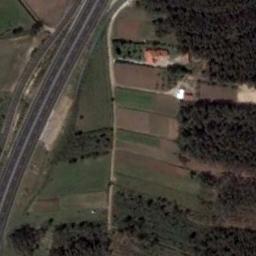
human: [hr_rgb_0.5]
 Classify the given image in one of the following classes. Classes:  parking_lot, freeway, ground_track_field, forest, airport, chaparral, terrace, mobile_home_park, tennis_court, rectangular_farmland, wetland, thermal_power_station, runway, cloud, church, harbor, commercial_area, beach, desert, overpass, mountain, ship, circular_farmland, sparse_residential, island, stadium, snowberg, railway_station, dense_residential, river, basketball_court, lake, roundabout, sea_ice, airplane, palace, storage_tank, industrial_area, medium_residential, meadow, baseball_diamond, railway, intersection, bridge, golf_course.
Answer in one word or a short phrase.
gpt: terrace